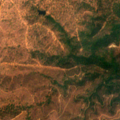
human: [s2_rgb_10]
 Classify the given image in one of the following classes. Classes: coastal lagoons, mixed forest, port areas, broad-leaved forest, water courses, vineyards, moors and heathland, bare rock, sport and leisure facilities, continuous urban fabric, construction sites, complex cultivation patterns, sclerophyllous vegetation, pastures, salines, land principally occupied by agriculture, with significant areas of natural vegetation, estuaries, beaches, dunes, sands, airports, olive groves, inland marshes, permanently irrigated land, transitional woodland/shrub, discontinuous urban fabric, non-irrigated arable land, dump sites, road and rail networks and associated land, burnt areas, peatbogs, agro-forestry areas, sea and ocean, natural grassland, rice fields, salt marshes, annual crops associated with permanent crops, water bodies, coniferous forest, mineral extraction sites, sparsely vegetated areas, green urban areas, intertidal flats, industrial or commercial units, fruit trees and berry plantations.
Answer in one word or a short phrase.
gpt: agro-forestry areas, broad-leaved forest, transitional woodland/shrub